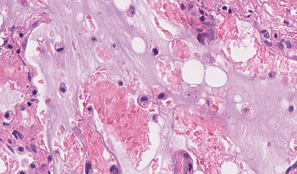
Tumor epithelial tissue: no
Tumor-associated stroma tissue: no
Normal tissue: yes